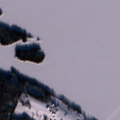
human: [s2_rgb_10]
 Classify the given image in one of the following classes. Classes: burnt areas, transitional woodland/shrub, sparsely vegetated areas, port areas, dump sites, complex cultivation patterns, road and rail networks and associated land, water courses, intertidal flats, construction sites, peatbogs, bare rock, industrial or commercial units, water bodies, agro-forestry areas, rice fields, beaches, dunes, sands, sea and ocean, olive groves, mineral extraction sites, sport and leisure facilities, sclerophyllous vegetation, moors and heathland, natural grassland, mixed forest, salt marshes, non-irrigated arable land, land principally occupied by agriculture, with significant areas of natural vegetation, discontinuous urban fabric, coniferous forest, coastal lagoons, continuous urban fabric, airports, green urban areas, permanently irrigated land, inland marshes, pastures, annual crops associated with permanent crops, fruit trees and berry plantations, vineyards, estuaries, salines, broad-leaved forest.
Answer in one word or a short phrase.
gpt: land principally occupied by agriculture, with significant areas of natural vegetation, coniferous forest, water bodies